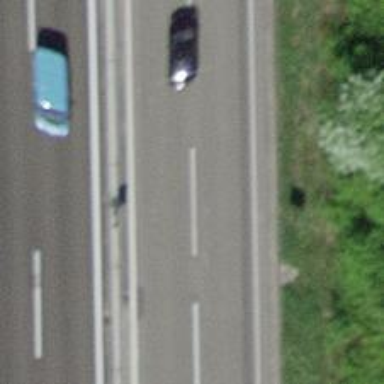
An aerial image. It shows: Trunk highway.